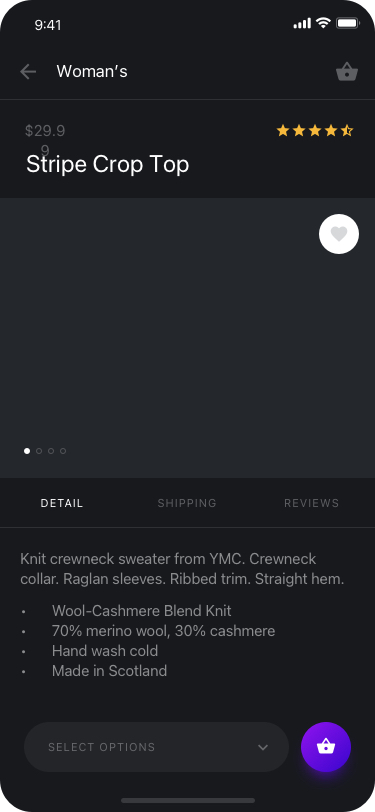
Text in this UI design:
DETAIL
SHIPPING
REVIEWS
Knit crewneck sweater from YMC. Crewneck collar. Raglan sleeves. Ribbed trim. Straight hem.
•	 Wool-Cashmere Blend Knit
•	 70% merino wool, 30% cashmere
•	 Hand wash cold
•	 Made in Scotland
Stripe Crop Top
$29.99
SELECT OPTIONS
Woman’s